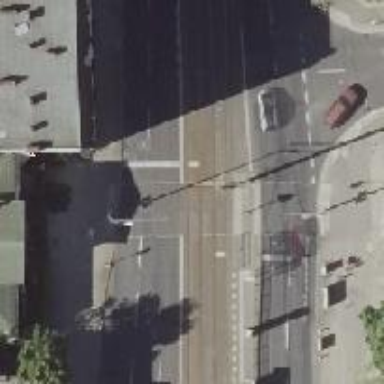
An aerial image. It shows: Footway crossing with traffic signals and central island.